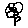
Label: flower